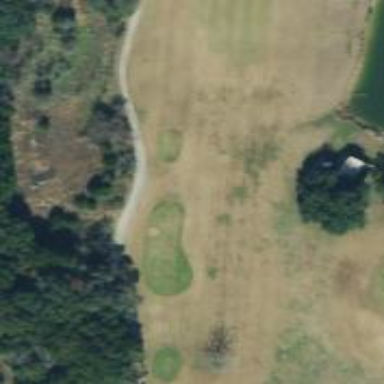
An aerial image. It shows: Golf tee.